Question: I have added a FOREACH loop to my code and I want it to loop around how many selected items I have. If I select 2, when I debug it has a count of 2, but gets the information from the first selected item twice.
'''
if(result == MessageBoxResult.Yes)
{
int userid = viewuser.AuditUserId;
var data = (string)null;
foreach (var item in dgAllocate.SelectedItems)
{
data = transaction.TransactionId.ToString();
sp.InsertInformationToAuditTasks(userid, data, "15000", DateTime.Now);
}
}
'''
This is my loop and it suppost to get the different TransactionIds from the different selected items.

As you can see i selected multiple ones and it brings out the same id?
EDIT:
'''
cAuditTransactionsEntity transaction = _TransactionId as cAuditTransactionsEntity;
'''
That's how I am defining transaction.
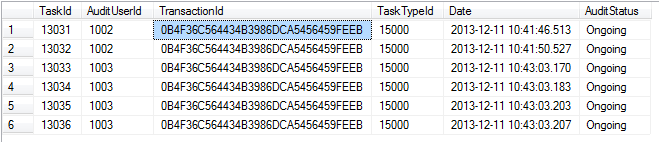
Answer: Lets assume that 'item' is of type 'cAuditTransactionsEntity' and then u can get 'data' for multile items like this
'''
if(result == MessageBoxResult.Yes)
{
int userid = viewuser.AuditUserId;
var data = (string)null;
foreach (var item in dgAllocate.SelectedItems)
{
// Here u have to get cAuditTransactionsEntity by item object
data = (item as cAuditTransactionsEntity).TransactionId.ToString();
sp.InsertInformationToAuditTasks(userid, data, "15000", DateTime.Now);
}
}
'''